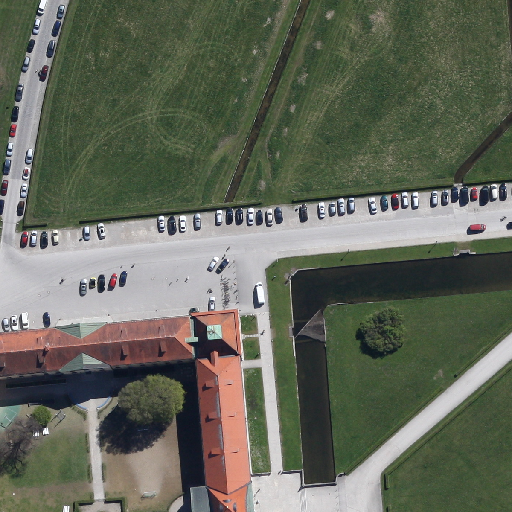
Referring expression: impervious surface